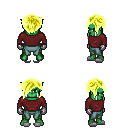
a pixel art fantasy rpg character, male body template, orc, green skin, maroon long-sleeve shirt, teal pants, gold pixie cut hairstyle, metal gloves, white slippers, four views (front, back, left, right), 2x2 character sprite sheet, small pixel art, hard edges, no anti-aliasing